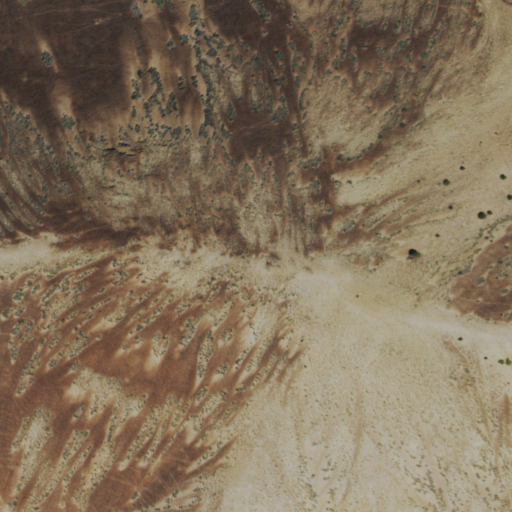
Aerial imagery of mountain in Nevada named Red Peak containing only shrub